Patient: sex M, age 51
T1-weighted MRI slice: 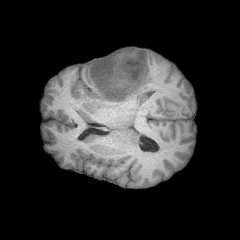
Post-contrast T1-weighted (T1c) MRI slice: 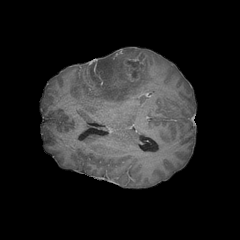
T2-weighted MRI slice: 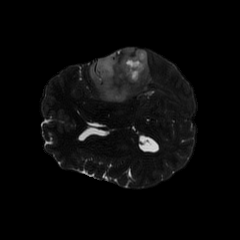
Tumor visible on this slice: yes
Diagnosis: Astrocytoma, IDH-mutant
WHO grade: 4